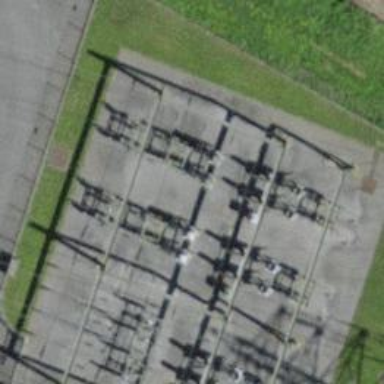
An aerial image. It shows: Overhead line endpoint.